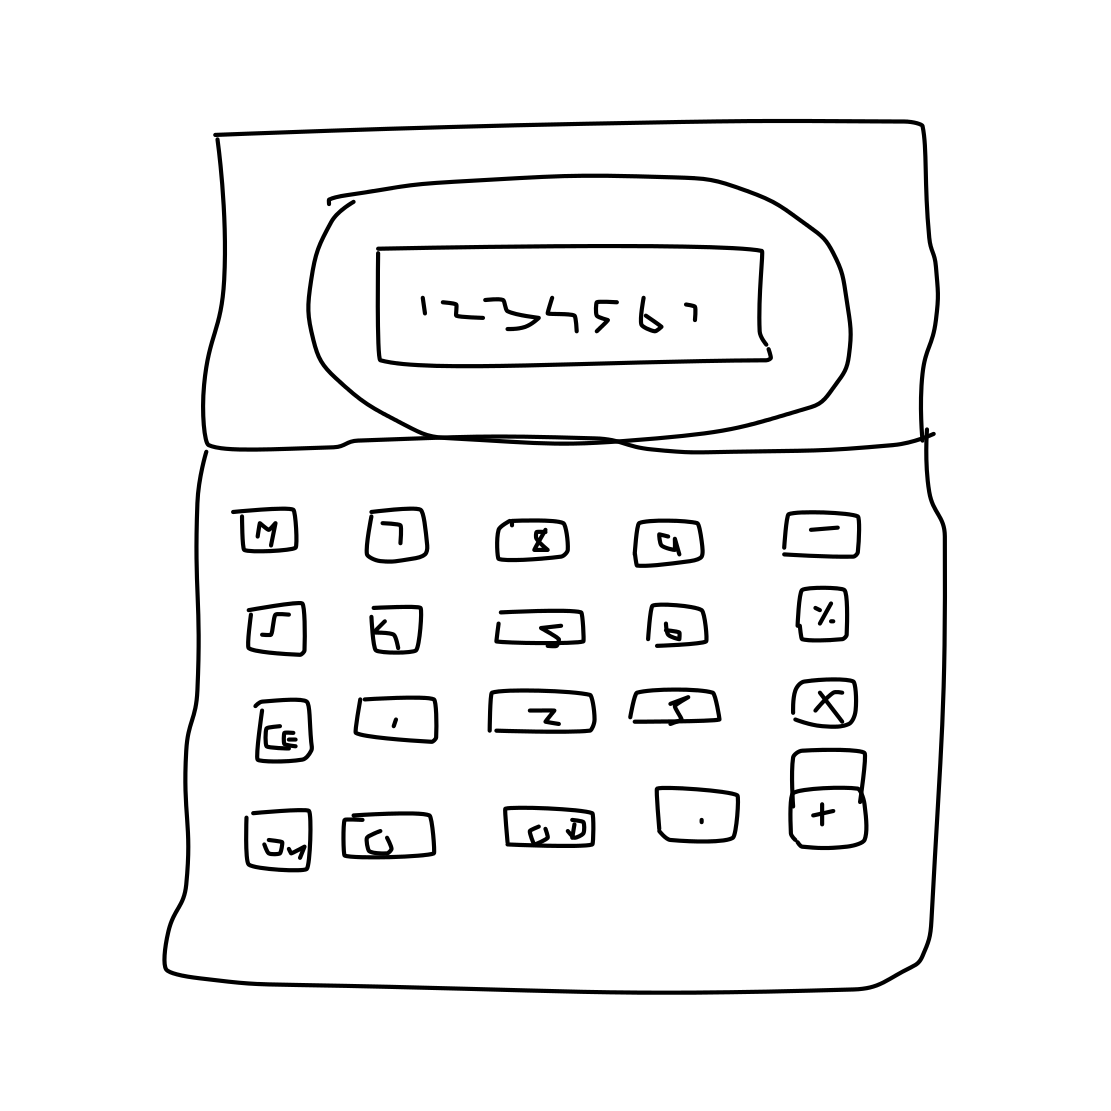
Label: calculator